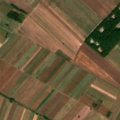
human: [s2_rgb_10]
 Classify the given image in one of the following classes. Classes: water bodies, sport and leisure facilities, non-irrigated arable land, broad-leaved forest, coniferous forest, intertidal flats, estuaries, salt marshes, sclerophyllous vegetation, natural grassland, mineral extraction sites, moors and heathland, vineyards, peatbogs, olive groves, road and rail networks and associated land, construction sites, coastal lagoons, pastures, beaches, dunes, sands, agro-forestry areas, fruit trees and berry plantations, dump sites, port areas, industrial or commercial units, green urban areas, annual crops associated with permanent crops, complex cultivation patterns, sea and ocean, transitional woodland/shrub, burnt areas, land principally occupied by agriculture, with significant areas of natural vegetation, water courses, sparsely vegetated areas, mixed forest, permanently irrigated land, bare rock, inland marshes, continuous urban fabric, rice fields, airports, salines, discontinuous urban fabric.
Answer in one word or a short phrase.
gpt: industrial or commercial units, non-irrigated arable land